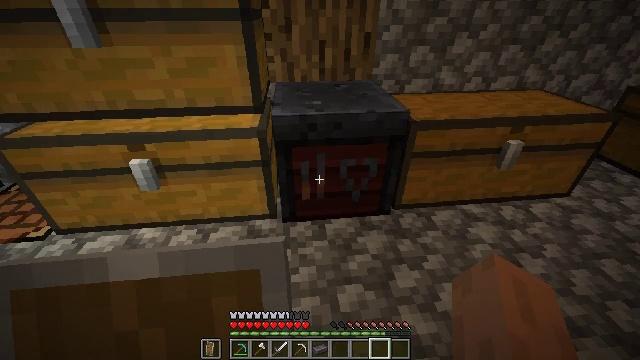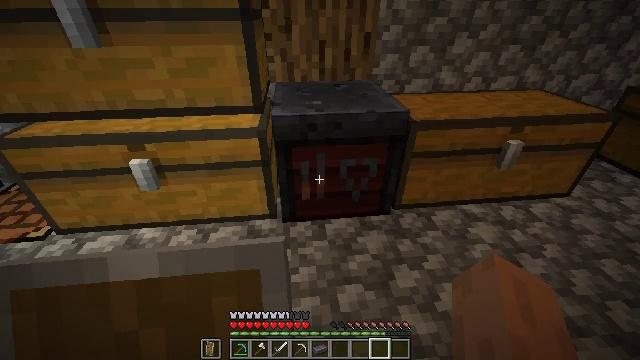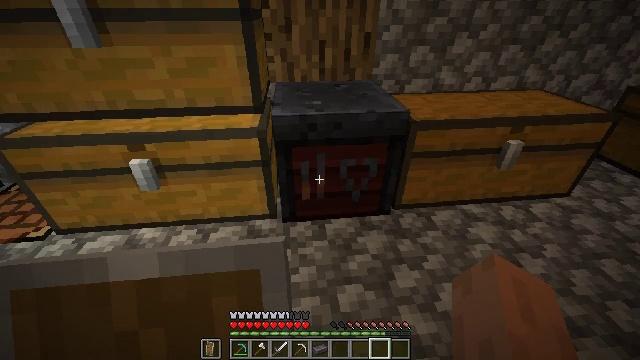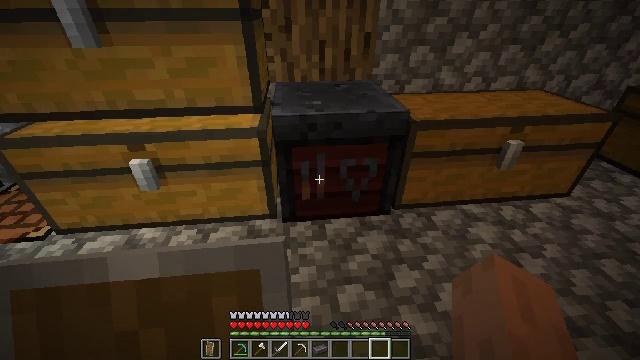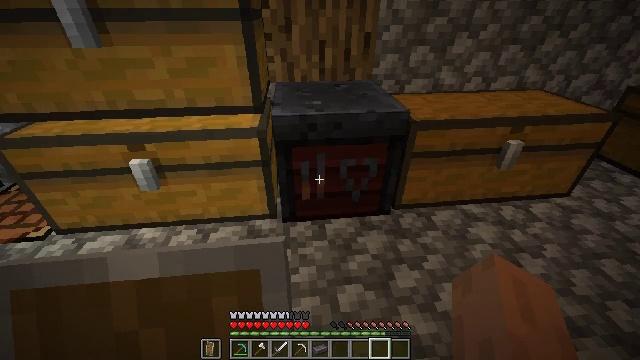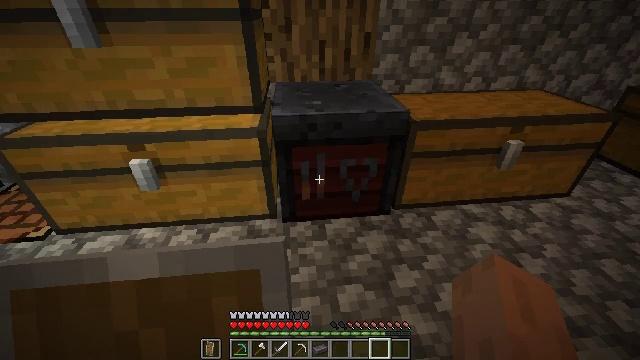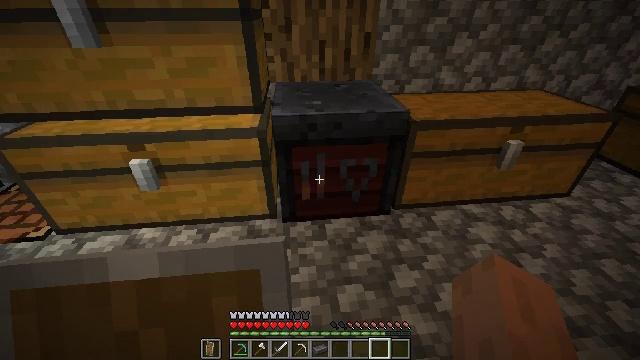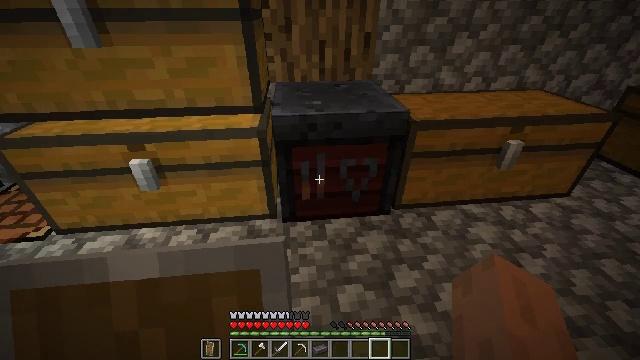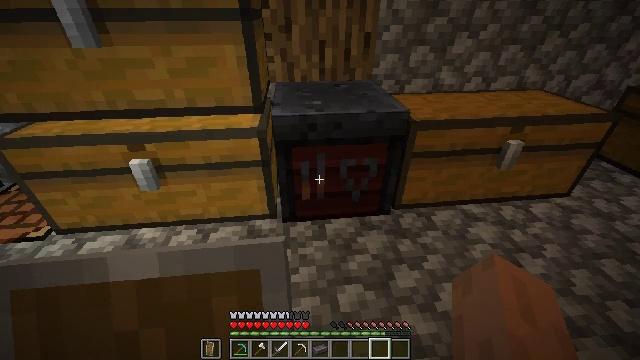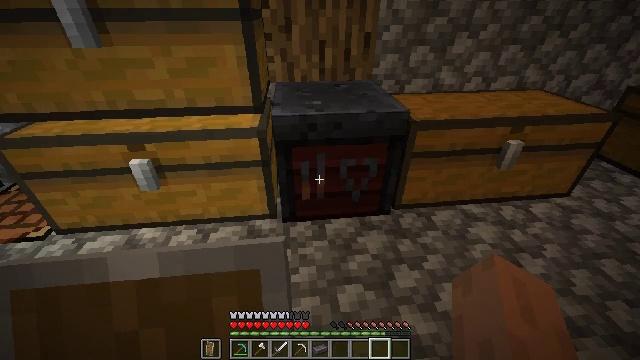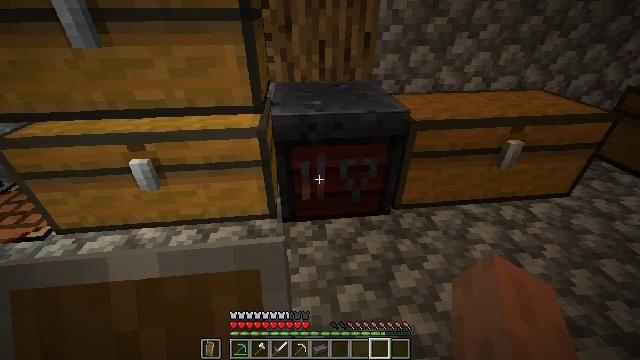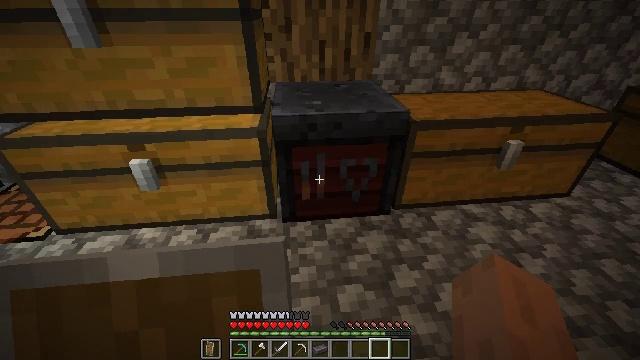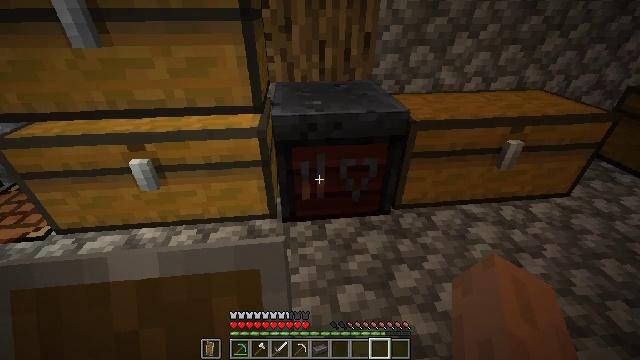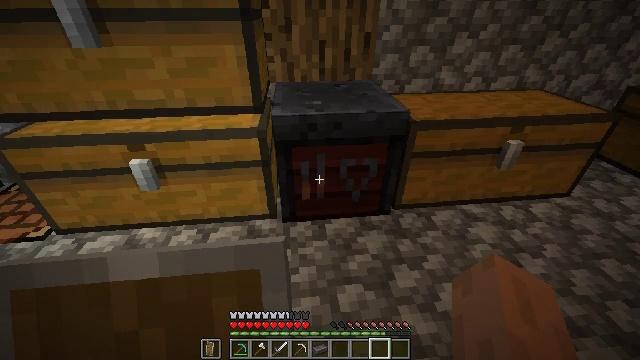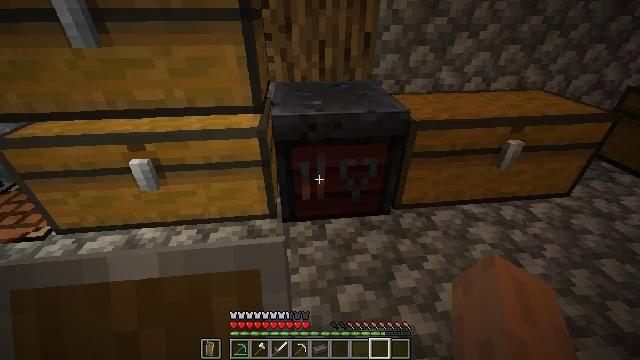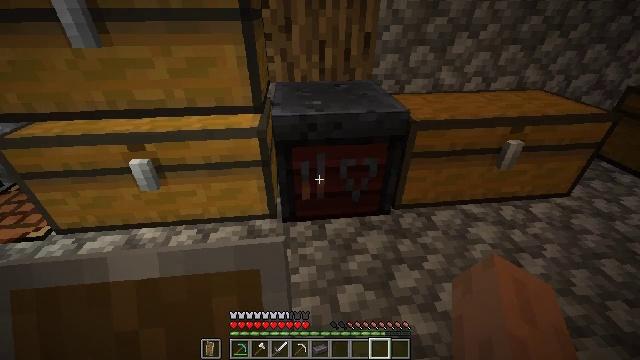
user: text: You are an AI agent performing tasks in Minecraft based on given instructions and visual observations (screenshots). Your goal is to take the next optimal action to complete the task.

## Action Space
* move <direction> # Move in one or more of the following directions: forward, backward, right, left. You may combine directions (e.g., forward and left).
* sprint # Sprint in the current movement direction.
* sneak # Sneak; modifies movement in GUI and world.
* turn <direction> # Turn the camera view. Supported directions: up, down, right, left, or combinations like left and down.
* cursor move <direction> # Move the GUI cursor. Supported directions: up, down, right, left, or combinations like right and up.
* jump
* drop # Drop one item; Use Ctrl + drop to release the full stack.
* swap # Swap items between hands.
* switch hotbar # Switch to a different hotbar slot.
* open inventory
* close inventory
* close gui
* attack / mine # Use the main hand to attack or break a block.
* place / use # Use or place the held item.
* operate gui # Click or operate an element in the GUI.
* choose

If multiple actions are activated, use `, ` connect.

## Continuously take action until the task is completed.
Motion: motion action
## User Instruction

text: craft item netherite pickaxe
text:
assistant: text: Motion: no_op
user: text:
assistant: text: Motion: no_op
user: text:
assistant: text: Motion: no_op
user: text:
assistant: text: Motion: no_op
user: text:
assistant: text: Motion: no_op
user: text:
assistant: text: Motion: no_op
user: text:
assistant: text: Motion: no_op
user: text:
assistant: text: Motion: no_op
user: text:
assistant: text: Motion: no_op
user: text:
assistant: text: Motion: no_op
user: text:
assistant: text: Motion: no_op
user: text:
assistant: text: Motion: no_op
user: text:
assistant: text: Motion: no_op
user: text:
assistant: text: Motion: no_op
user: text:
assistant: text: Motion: no_op
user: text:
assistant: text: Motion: no_op
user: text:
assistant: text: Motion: no_op
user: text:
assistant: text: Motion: no_op
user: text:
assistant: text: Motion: no_op
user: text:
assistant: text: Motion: no_op
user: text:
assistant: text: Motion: no_op
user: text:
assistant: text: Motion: no_op
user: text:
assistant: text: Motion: no_op
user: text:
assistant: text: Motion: no_op
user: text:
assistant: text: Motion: no_op
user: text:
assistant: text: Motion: no_op
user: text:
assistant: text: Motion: no_op
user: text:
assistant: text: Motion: no_op
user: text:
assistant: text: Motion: no_op
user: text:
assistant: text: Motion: no_op